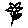
Label: flower